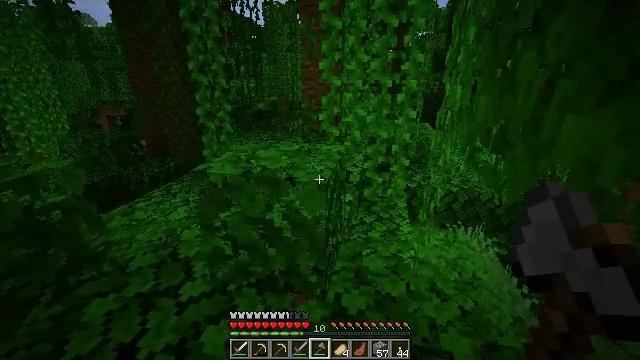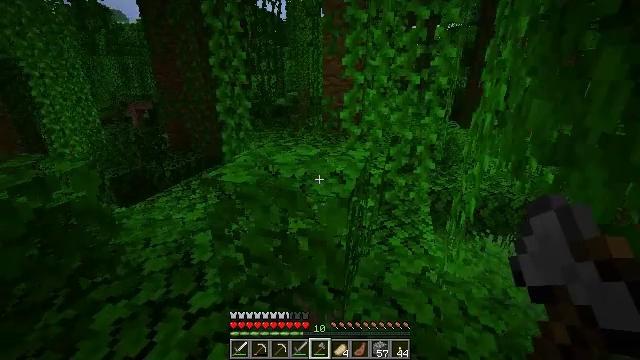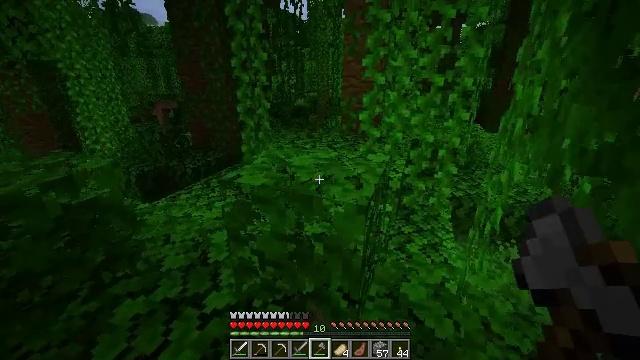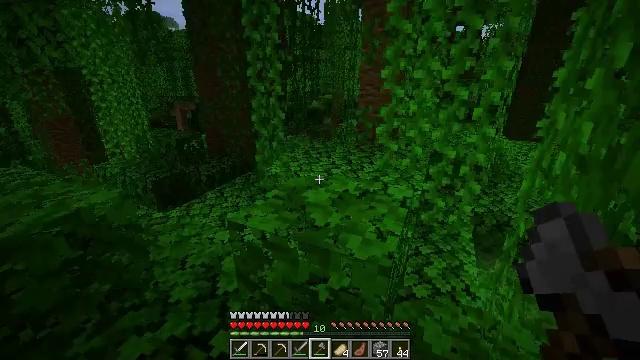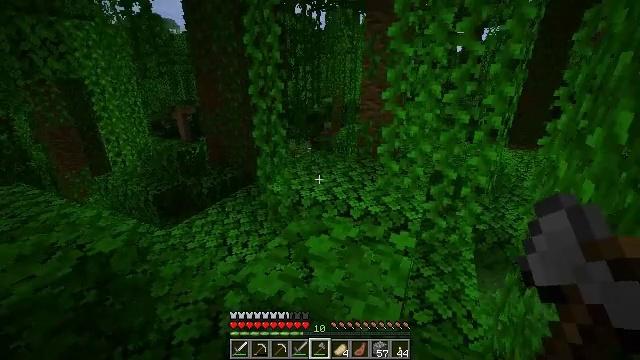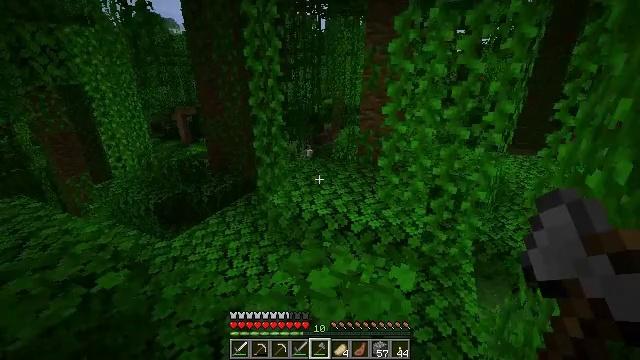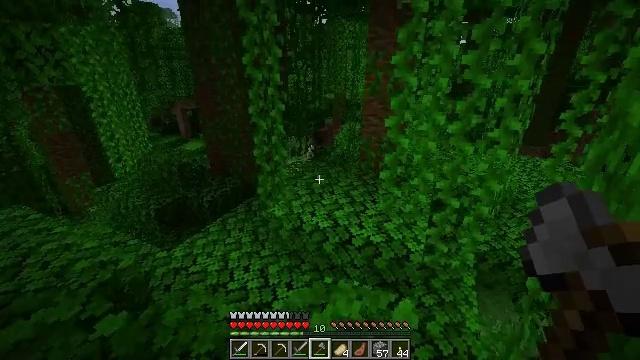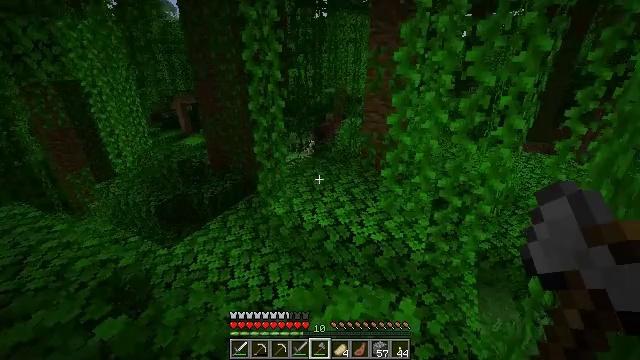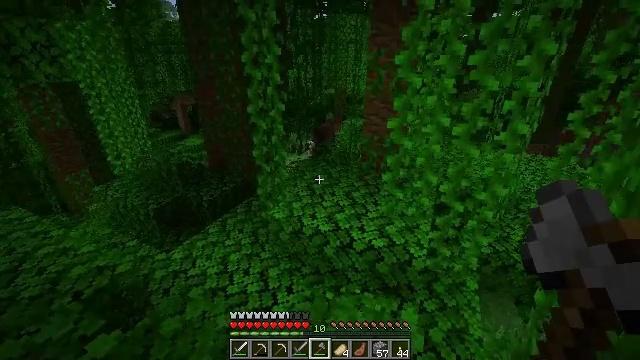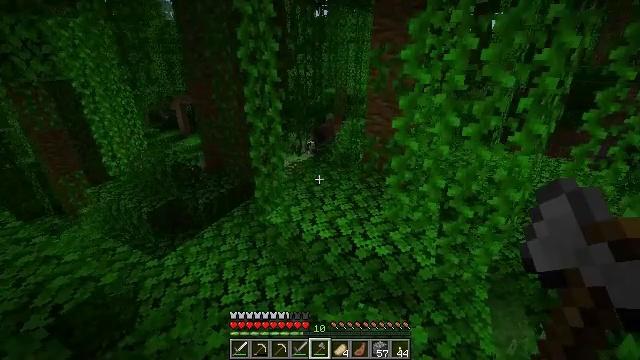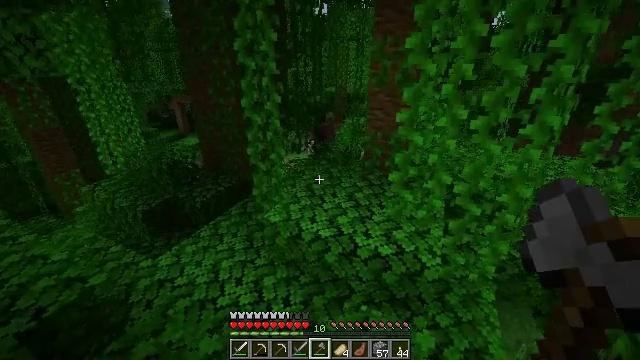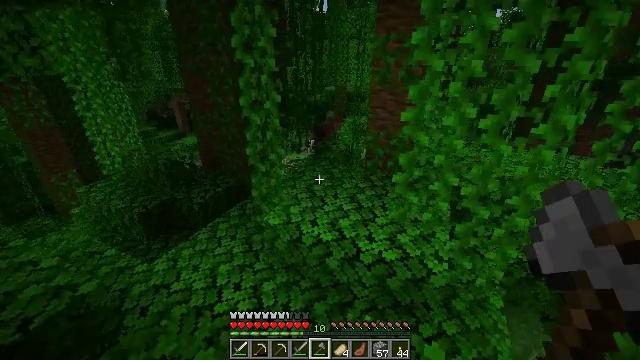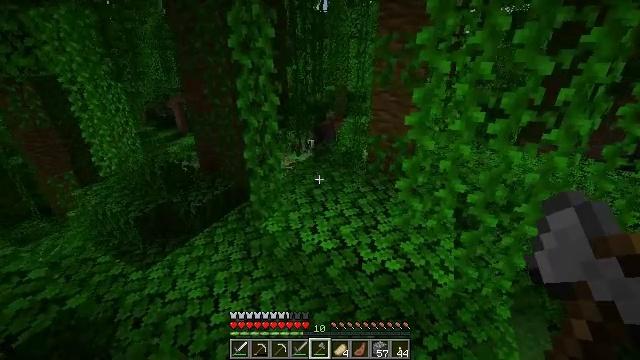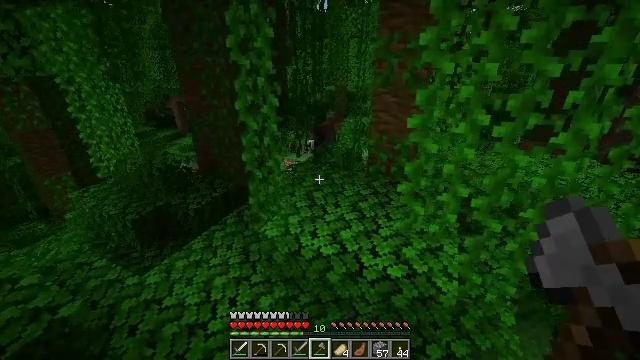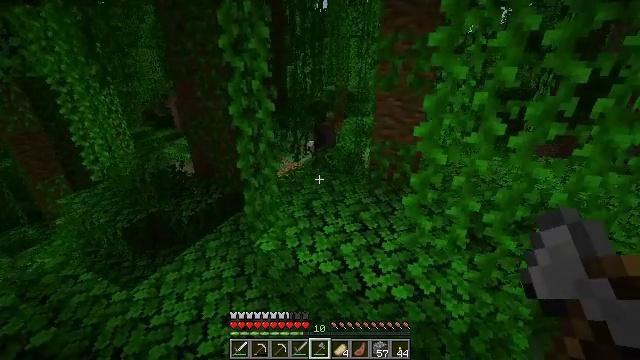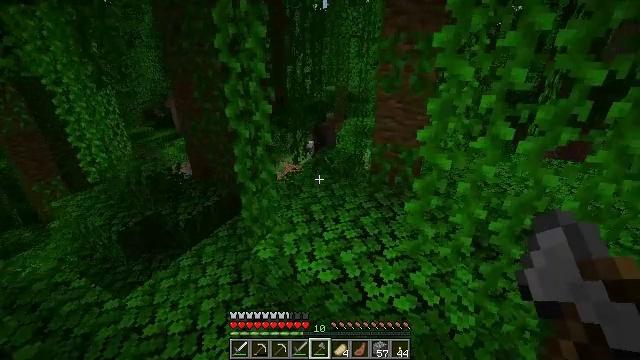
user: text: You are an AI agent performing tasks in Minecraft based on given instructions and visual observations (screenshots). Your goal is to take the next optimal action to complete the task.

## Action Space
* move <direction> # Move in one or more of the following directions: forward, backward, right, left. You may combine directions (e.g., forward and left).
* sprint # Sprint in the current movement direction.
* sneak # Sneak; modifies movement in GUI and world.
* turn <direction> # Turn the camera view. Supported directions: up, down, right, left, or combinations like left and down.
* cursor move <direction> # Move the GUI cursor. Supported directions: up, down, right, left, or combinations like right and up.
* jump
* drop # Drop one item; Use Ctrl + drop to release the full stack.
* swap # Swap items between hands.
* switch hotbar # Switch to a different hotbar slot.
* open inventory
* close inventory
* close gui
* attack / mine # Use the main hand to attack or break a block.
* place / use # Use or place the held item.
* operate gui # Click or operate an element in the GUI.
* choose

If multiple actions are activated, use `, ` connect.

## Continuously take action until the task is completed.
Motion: motion action
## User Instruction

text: Mine grass block from the ground.
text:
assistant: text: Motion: move forward, turn left
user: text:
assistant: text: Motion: move forward, turn left
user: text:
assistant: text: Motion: move forward, turn left, jump
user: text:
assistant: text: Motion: move forward, jump
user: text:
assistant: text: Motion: move forward, jump
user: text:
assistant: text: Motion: move forward, turn down, jump
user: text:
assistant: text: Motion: move forward, turn down
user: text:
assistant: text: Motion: move forward
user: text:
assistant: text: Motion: move forward
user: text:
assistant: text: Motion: move forward
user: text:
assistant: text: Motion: move forward
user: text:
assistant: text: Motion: move forward
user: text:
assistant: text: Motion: move forward
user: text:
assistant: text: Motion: move forward
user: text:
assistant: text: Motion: move forward
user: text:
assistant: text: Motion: move forward
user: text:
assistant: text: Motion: move forward
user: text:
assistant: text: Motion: move forward
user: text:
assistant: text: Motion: move forward
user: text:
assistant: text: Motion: move forward
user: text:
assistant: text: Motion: move forward
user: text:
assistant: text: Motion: move forward
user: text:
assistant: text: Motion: move forward
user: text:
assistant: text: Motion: move forward
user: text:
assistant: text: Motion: move forward
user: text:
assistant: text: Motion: move forward
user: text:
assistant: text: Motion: move forward
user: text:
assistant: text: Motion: move forward
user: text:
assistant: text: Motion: move forward
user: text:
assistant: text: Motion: move forward and move left